Aerial crown-view tile of a tropical tree (Barro Colorado Island, Panama), acquired 20250317:
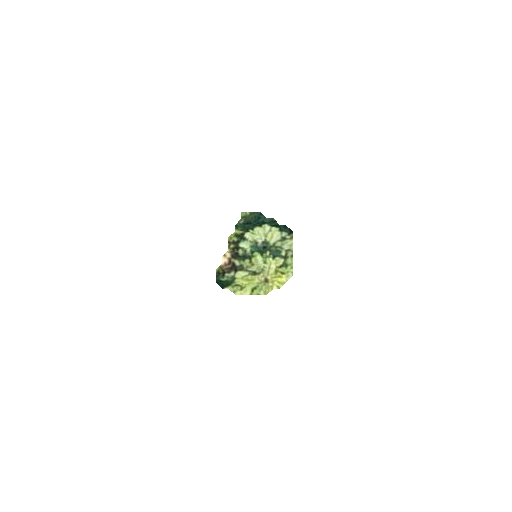
Species: Trattinnickia aspera
GBIF accepted scientific name: Trattinnickia aspera
Crown area: 7.083 m²